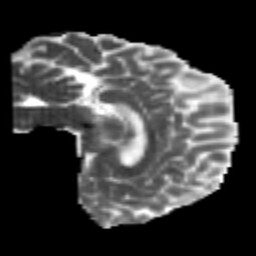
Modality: MD
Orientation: sagittal
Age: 26
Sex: male
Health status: healthy
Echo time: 0.074 s